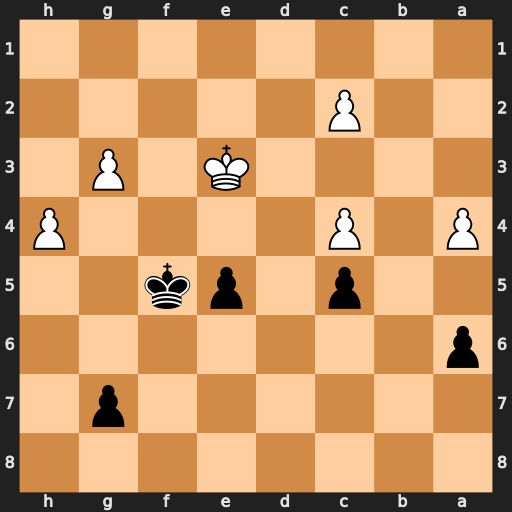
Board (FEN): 8/6p1/p7/2p1pk2/P1P4P/4K1P1/2P5/8
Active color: b
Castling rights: -
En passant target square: -
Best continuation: Kg4 Kf2 g6